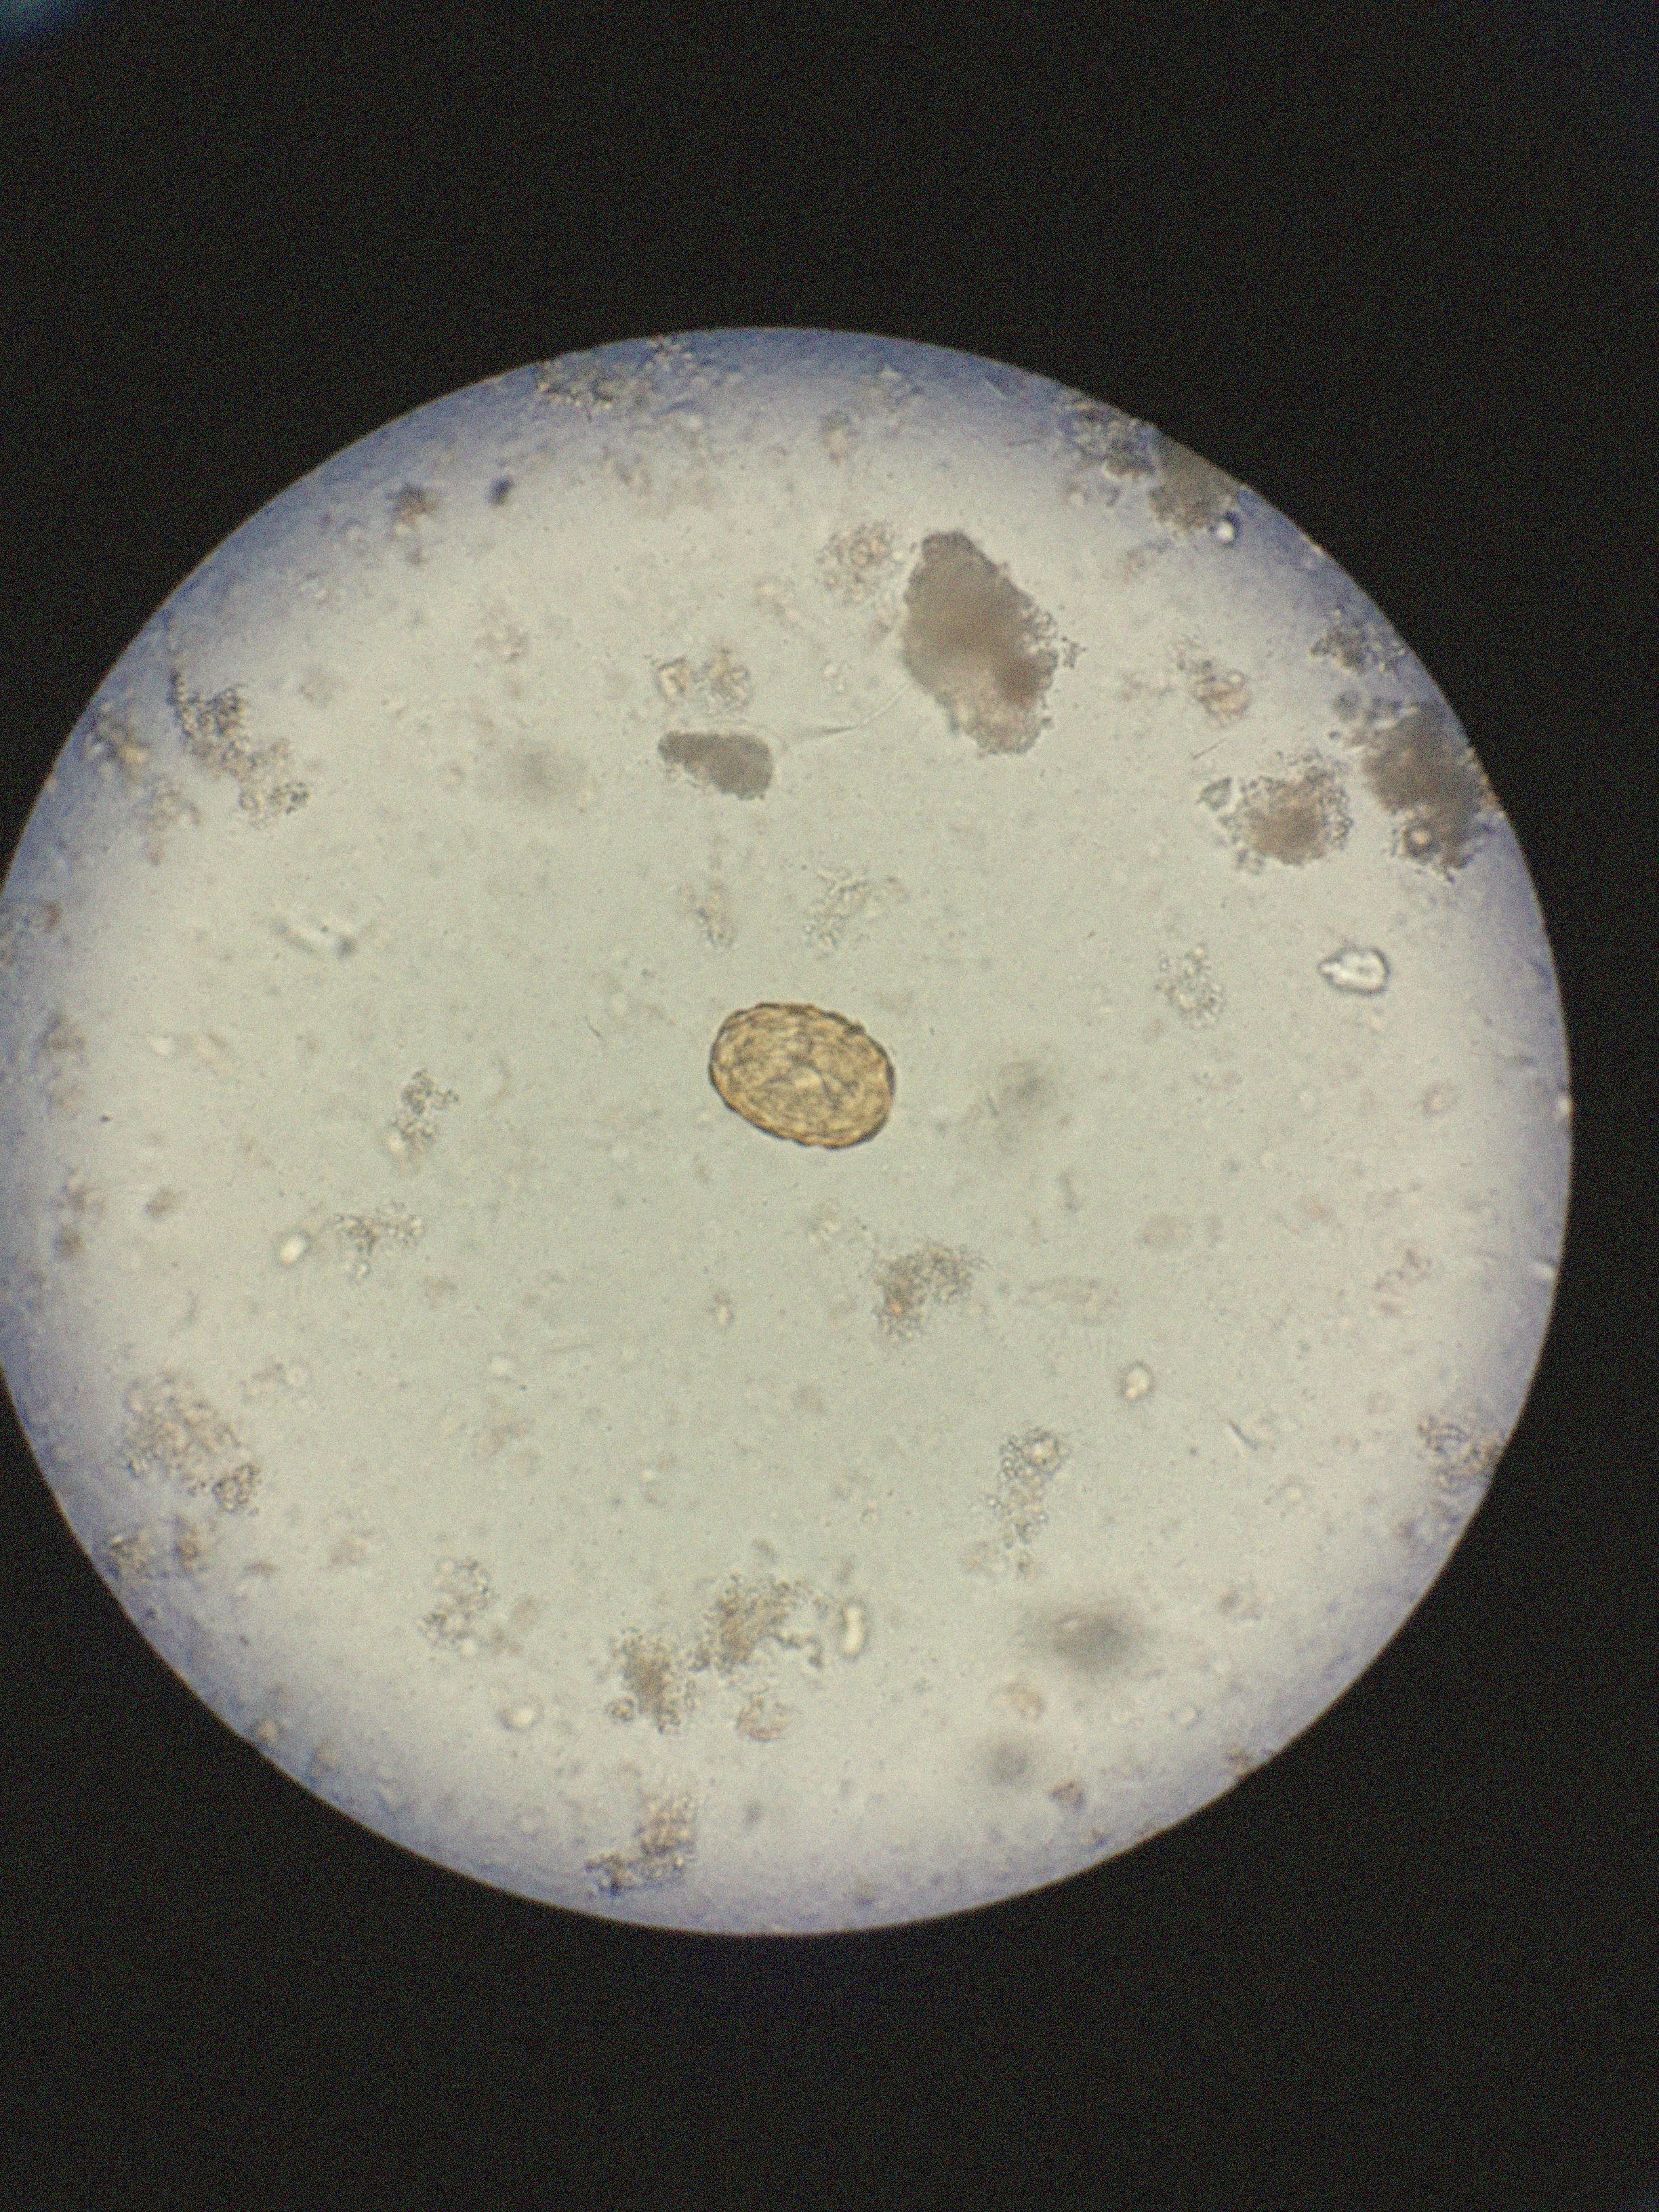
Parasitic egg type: Ascaris lumbricoides